Field crop: maize
Growth stage: 2
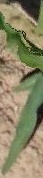
Species: maize